Question: I'm working on a bootstrap login modal for a website. On the homepage, the height of the modal is normal, like the picture below.

However, when I got to nay other page on the site and trigger the modal with the link on top, the window is stretched to a random size, and I can't figure out where its getting it from.
Here is the code for the modal
'''
<!-- begin login modal -->
<div id="login_modal" class="modal hide-on-small" style="width: 500px !important; padding-left: 20px; padding-right: 20px; padding-top: 20px; padding-bottom: 20px;" data-swiftype-index='false'>
<div class="account-login clearer">
<div class="page-title">
<h1>Login or Create an Account</h1>
</div>
<form action="/customer/account/loginPost/" method="post" id="login-form">
<div class="new-users grid12-6">
<div class="content">
<h2>New Customers</h2>
<p>By creating an account, you'll be able to move through the checkout process faster, store multiple shipping address, view your order, track and redeem your reward points!</p>
</div>
<div class="buttons-set">
<button type="button" title="Create an Account" class="button" onclick="window.location='/customer/account/create/';"><span><span>Create an Account</span></span></button>
</div>
<p>Log in with your Facebook account!</p>
<a href="#" onclick="return fblogin();" class="fb_button_ps"><img src="http://www.empowered.org/public/images/fb_login.png"></a>
</div>
<div class="registered-users grid12-6">
<div class="content">
<h2>Registered Customers</h2>
<p>If you have an account with us, please log in. <br><a href="/customer/account/forgotpassword/">Forgot Your Password?</a></p>
<ul class="form-list">
<li>
<label for="email" class="required"><em>*</em>Email Address</label>
<div class="input-box">
<input type="text" name="login[username]" value="" id="email" class="input-text required-entry validate-email" title="Email Address" style="width:200px;">
</div>
</li>
<li>
<label for="pass" class="required"><em>*</em>Password</label>
<div class="input-box">
<input type="password" name="login[password]" class="input-text required-entry validate-password" id="pass" title="Password" style="width:200px;">
</div>
</li>
</ul>
</div>
<div class="buttons-set">
<button type="submit" class="button" title="Login" name="send" id="send2"><span><span>Login</span></span></button>
</div>
</div>
</form>
</div>
</div>
<!-- end login modal -->
'''
Here is the corresponding CSS
'''
#signup_modal p {
margin-top: 5px;
margin-bottom: 5px;
}
#signup_modal .signup_secondary {
margin-top: 10px;
margin-bottom: 0;
}
#signup_modal h2 {
color: #f05002;
margin: 0;
font-weight: 600;
}
.modal_sub:hover {
background-color: #f6f9f2;
box-shadow: 0 0 20px rgba(0, 0, 0, 0.2);
border-color: transparent;
cursor: hand;
cursor: pointer;
}
.modal_sub_price {
margin-left: 16px;
}
.modal_sub img {
margin-bottom: 13px;
}
.modal_sub span {
margin-bottom: 0;
}
.modal_sub .bulu_btn_signup_mini {
margin-bottom: 13px;
}
.modal {
display: none;
width: 600px;
background: #fff;
padding: 15px 30px;
-webkit-border-radius: 8px;
-moz-border-radius: 8px;
-o-border-radius: 8px;
-ms-border-radius: 8px;
border-radius: 8px;
-webkit-box-shadow: 0 0 10px #000;
-moz-box-shadow: 0 0 10px #000;
-o-box-shadow: 0 0 10px #000;
-ms-box-shadow: 0 0 10px #000;
box-shadow: 0 0 10px #000;
}
.modal a.close-modal {
position: absolute;
top: -12.5px;
right: -12.5px;
display: block;
width: 30px;
height: 30px;
text-indent: -9999px;
background: url(/assets/modal/close.png) no-repeat 0 0;
}
.modal-spinner {
display: none;
width: 64px;
height: 64px;
position: fixed;
top: 50%;
left: 50%;
margin-right: -32px;
margin-top: -32px;
background: url(/assets/modal/spinner.gif) #111 no-repeat center center;
-webkit-border-radius: 8px;
-moz-border-radius: 8px;
-o-border-radius: 8px;
-ms-border-radius: 8px;
border-radius: 8px;
}
'''
Is there any way to explicitly set the height of the modal? Thanks in advance for any help!
<URL> is a fiddle of it. It's missing a little styling, but the rest is there.
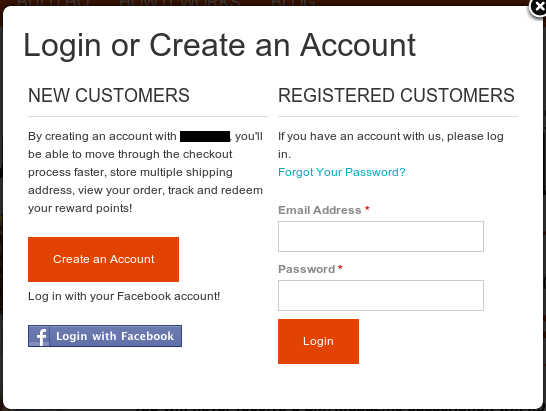
Answer: Turns out it wasn't a bootstrap modal, but with a little tinkering with the css height property I got it to work.
There was also some conflicting css on the other page that was throwing it off. Watch your stylesheets, man.